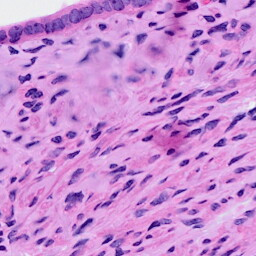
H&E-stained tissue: Ovarian